Question: Below is my 'gnuplot' code.
'''
set term pdf enhanced
set output "plot/test.pdf"
set datafile separator ","
set xtics norangelimit
set ytics nomirror
set termoption dashed
set xlabel "times"
set yrange [0:100]
set xtics nomirror
set grid ytics
set key right bottom
plot 'plot/test.csv' using 2:xtic((int($0)%20)==0?sprintf("%d", $0*10):"") title "Comparing with the original" with lines lw 2 lc rgb "#DC143C"
'''
And in the data file, I have 100 data. So basically the output figure is something like below:

As I have 100 data, so in the above picture, a very frequent "bar" is shown above the x-axis. So my question is, how to eliminate the "small bars" on the x-axis in the picture above?
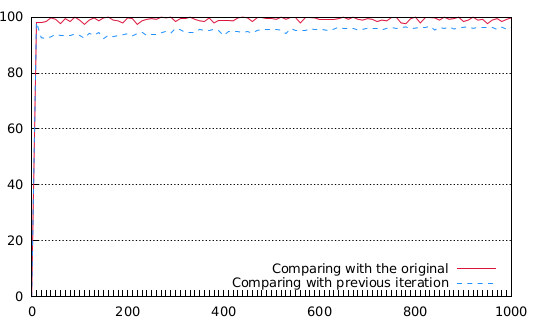
Answer: You are using the wrong way to set the xtics. There is no need to use 'xtic()' for this. Just use 'set xtics' for this:
'''
set xtics 200
plot 'plot/test.csv' using ($0*10):2
'''